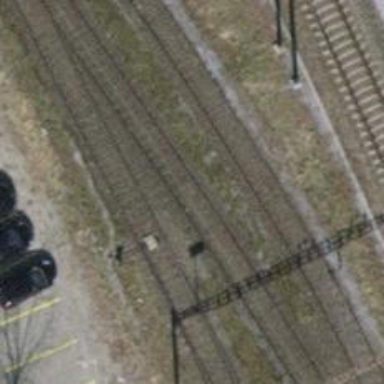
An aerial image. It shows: Rail spur with electrified contact line.